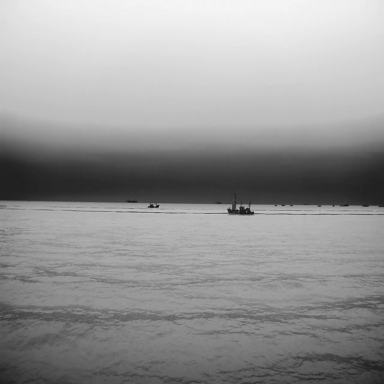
There are two bulk_carriers in the infrared image.